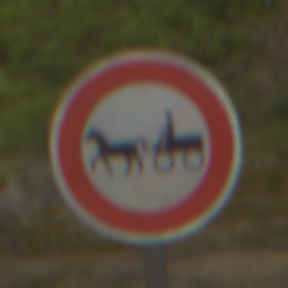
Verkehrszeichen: VerbotGespannfuhrwerke
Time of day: MorningAfternoon
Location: Outdoor (Nature)
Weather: Overcast
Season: NotSpecified
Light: Natural